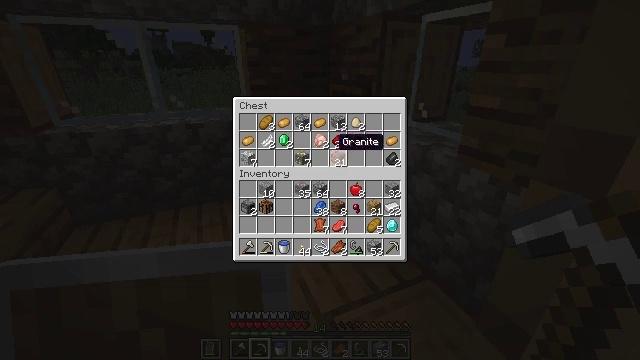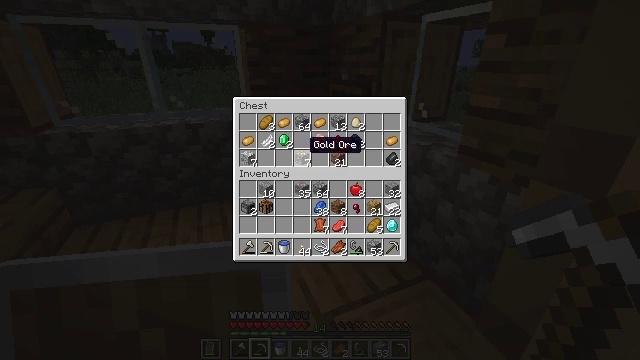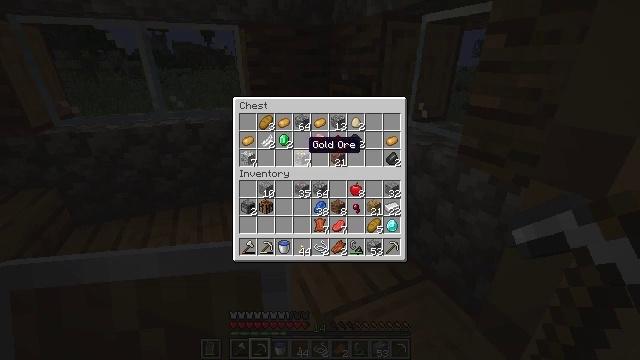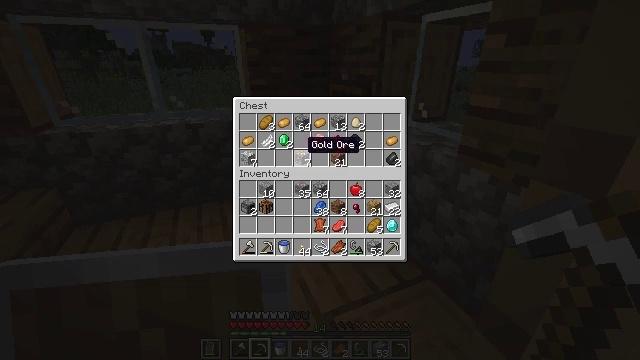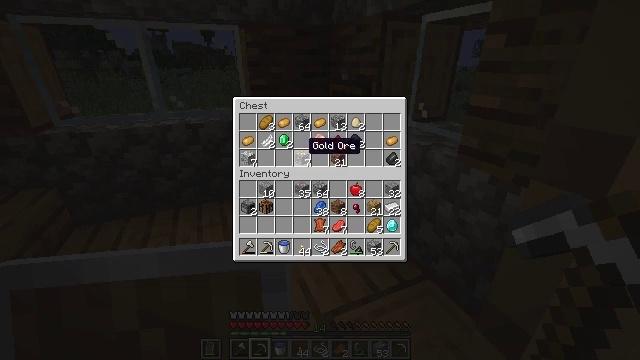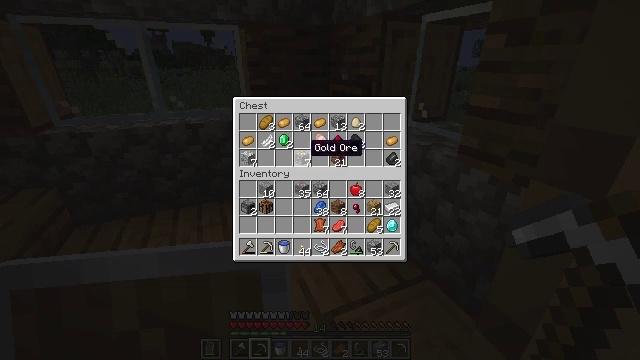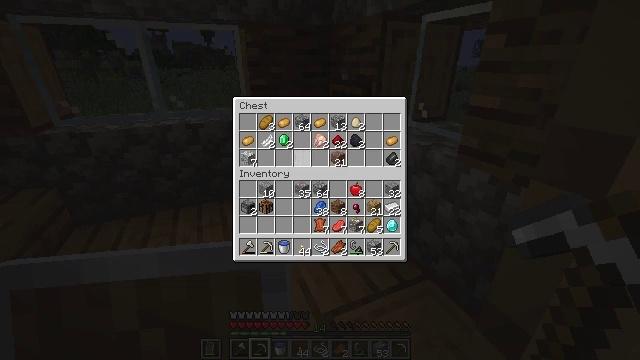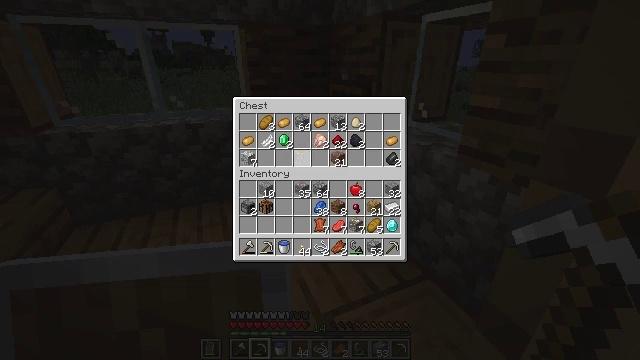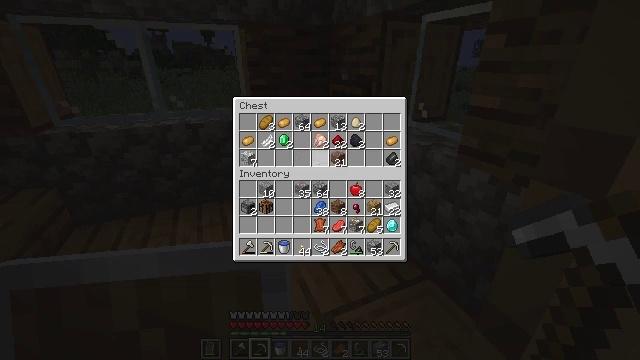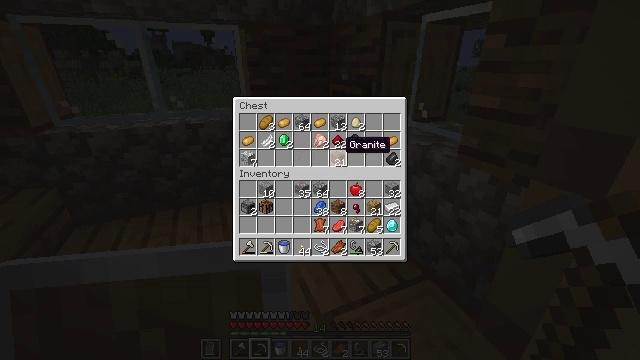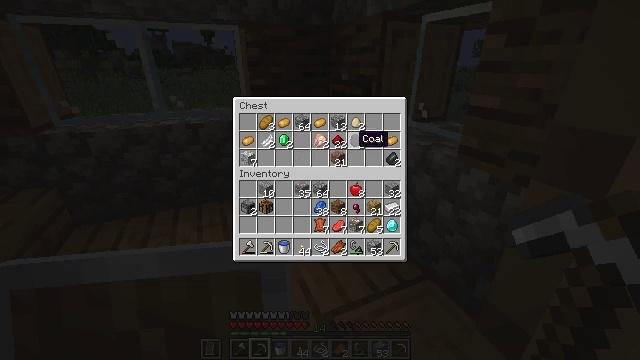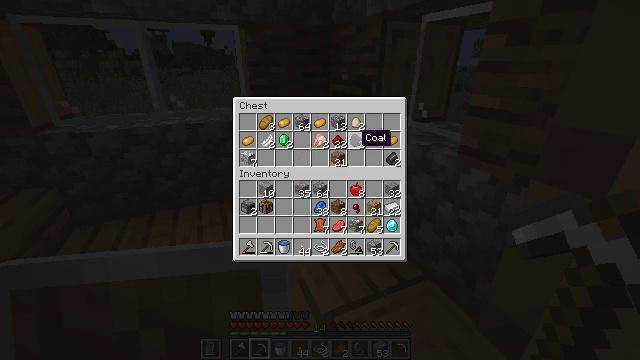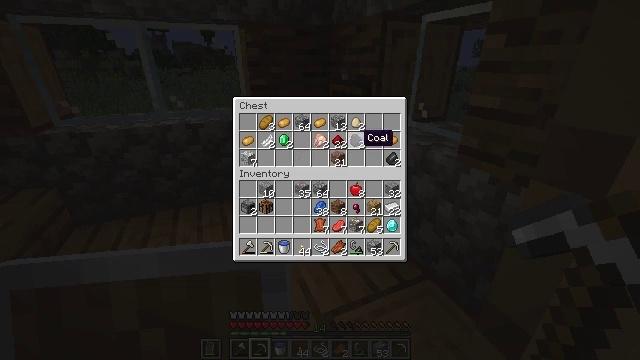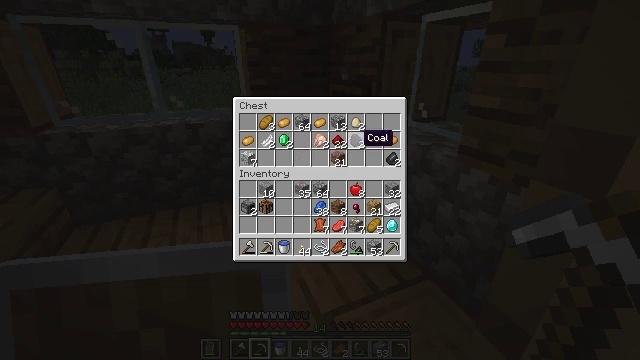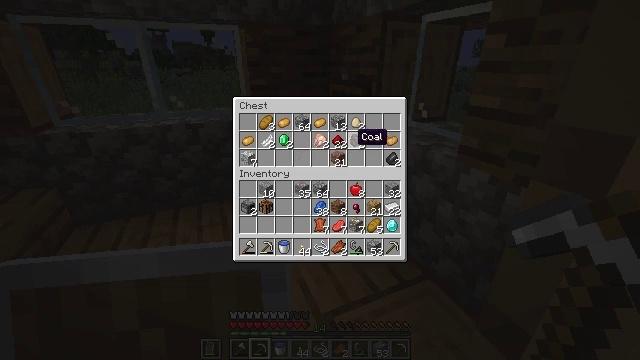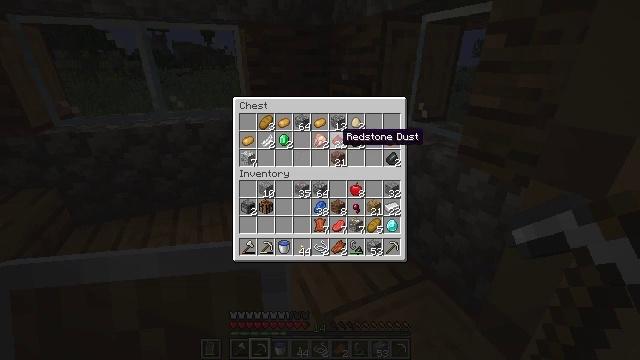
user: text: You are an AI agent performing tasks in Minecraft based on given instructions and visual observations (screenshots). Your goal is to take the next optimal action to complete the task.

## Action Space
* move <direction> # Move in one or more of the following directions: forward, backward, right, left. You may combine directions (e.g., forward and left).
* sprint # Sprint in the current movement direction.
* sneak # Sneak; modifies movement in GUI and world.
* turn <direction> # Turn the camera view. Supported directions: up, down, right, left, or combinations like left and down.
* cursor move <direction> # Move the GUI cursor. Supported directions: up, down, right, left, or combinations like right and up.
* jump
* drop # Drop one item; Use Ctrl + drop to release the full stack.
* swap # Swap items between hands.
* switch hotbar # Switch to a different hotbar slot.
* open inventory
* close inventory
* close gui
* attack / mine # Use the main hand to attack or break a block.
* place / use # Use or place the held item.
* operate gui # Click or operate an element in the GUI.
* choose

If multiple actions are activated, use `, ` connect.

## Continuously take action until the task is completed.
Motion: motion action
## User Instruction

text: Mine the yellow bed to pick it up.
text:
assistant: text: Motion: sneak, cursor move left
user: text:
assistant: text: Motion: sneak
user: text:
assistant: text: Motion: sneak
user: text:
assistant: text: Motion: sneak
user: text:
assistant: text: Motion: sneak
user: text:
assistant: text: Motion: sneak, operate gui
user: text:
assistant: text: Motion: sneak, operate gui
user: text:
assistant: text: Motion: sneak, cursor move right
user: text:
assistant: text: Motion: sneak, cursor move right
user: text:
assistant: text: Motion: sneak, cursor move right
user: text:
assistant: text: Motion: sneak
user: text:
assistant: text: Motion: sneak
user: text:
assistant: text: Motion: sneak
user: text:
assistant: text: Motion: sneak
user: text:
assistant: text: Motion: sneak, cursor move left
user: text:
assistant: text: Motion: sneak
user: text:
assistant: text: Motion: sneak, cursor move left
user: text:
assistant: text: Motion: sneak, cursor move left
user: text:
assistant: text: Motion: sneak, cursor move left
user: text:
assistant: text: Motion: sneak
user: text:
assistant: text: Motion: sneak
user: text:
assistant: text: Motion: sneak
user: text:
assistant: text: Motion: sneak
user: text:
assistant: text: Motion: sneak, operate gui
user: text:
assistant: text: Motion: sneak, operate gui
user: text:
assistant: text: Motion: sneak, operate gui
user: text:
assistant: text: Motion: sneak
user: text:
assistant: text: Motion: sneak
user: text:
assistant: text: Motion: sneak
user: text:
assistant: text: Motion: sneak